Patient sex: F
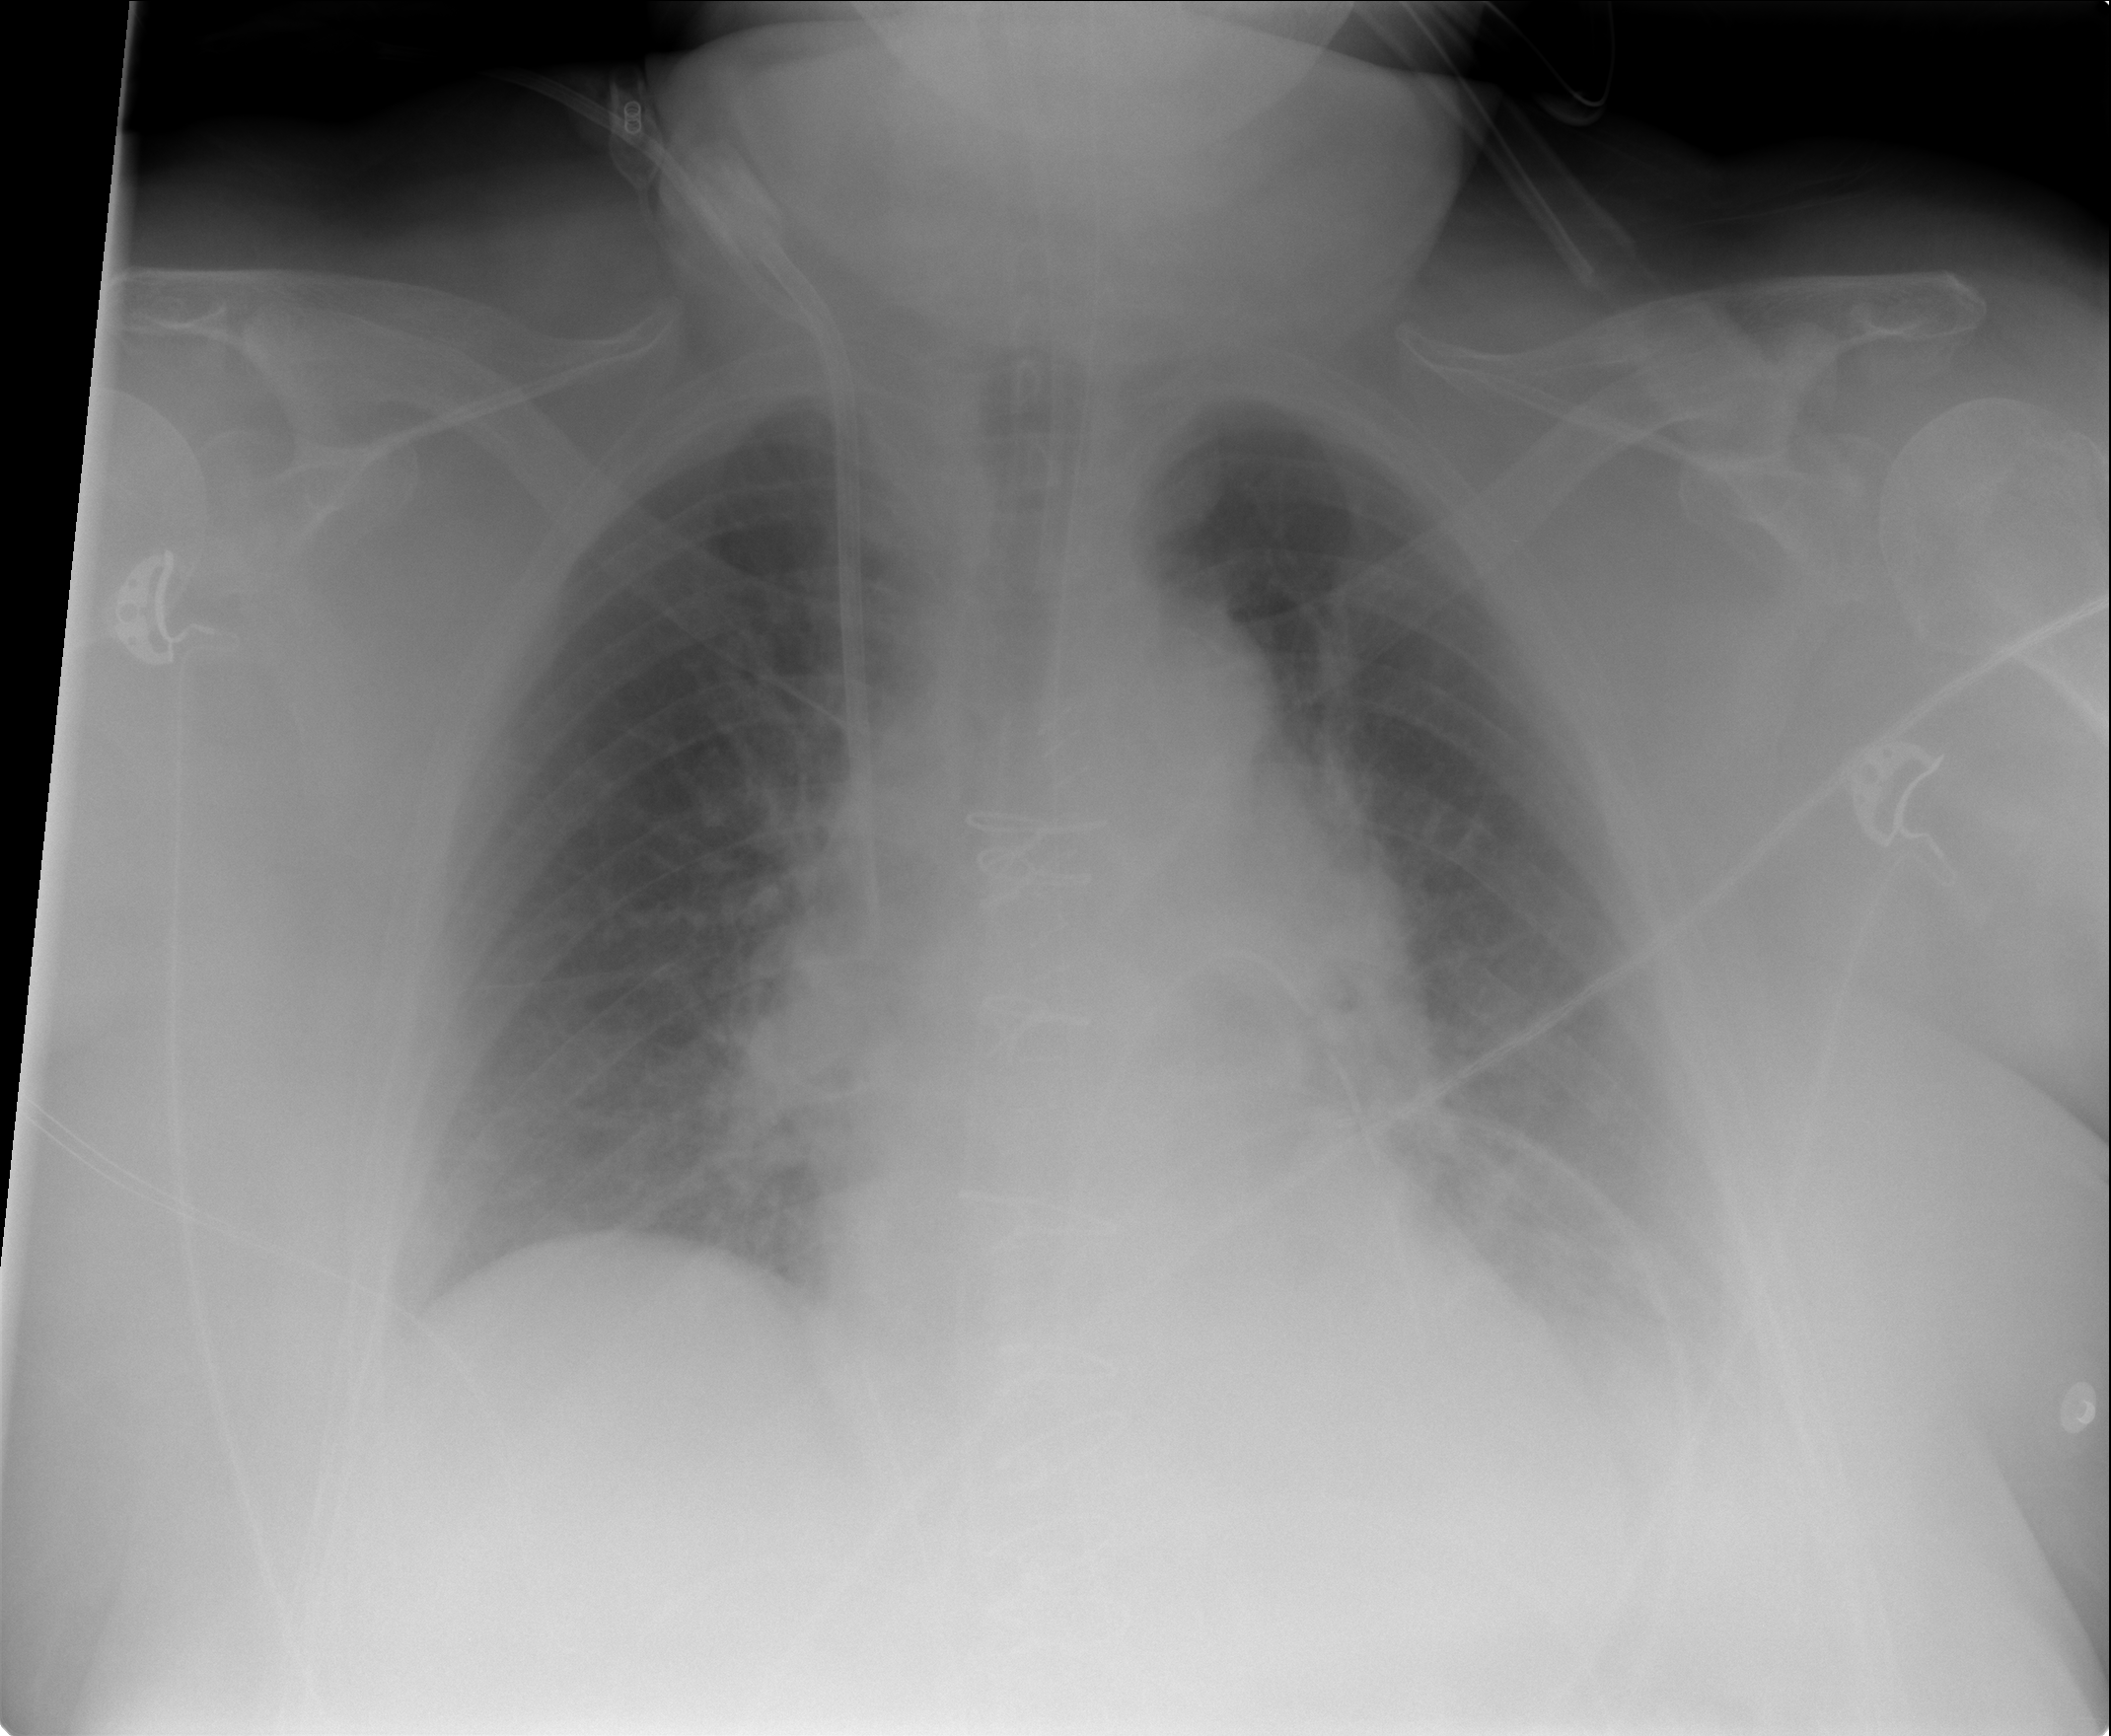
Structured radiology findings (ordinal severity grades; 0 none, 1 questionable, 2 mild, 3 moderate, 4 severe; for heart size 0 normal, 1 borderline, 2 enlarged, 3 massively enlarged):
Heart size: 1
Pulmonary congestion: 2
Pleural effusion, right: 1
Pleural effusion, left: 2
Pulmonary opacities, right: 0
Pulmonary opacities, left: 0
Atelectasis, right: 2
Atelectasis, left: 2